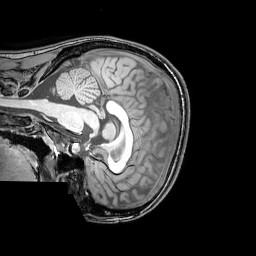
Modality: T1w
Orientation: sagittal
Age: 20
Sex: female
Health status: healthy
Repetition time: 0.081 s
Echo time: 0.037 s